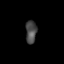
Tissue: prostate
Cell type: Endothelial cells
Senescence score: 0.6934
Nuclear area (px): 247
Mean DAPI intensity: 72.935